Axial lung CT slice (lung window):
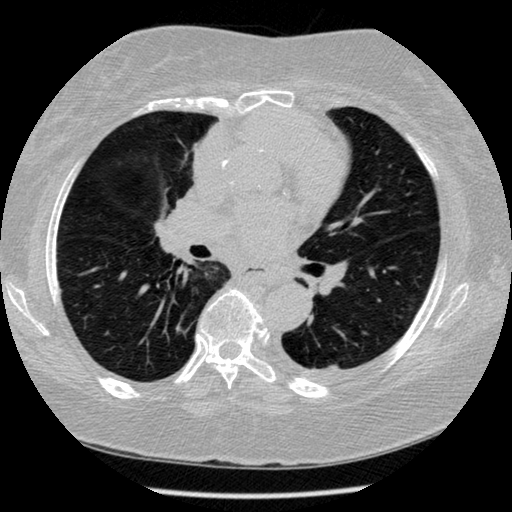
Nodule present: no